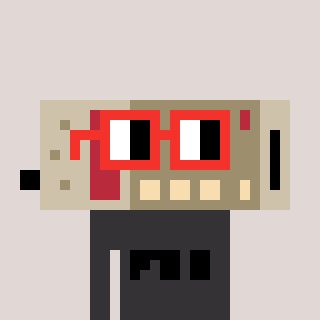
a pixel art character with square red glasses, a cordless phone-shaped head and a grayscale-colored body on a warm background